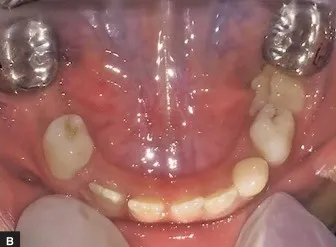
Lower. Arches.
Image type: medical_photograph (other_medical_photograph)